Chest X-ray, PA view. Patient: 62 years old, sex F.
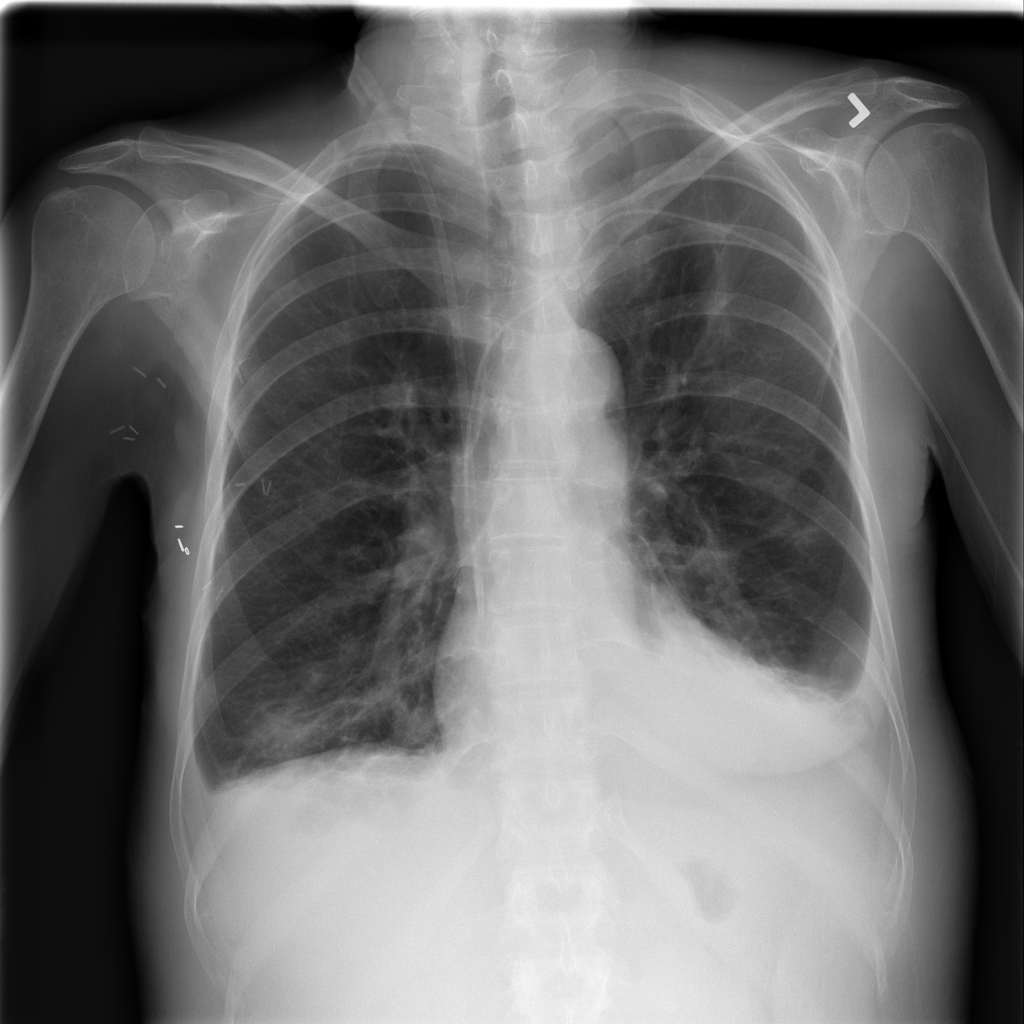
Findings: Atelectasis, Consolidation, Effusion